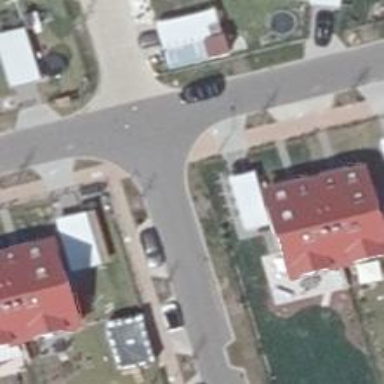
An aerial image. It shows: Residential road with asphalt surface. There is sidewalk on the left side.